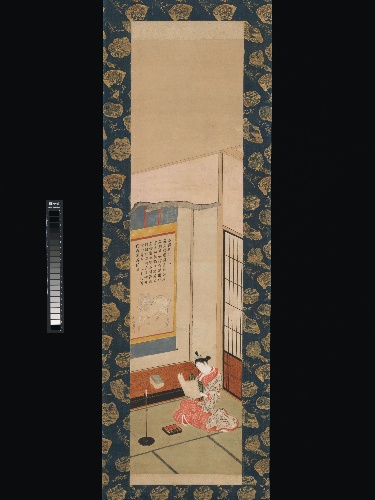
Title: 石川豊信筆  文を読む遊女図|Courtesan Reading a Letter
Artist: Ishikawa Toyonobu
Artist bio: Japanese, 1711–1785
Date: mid-18th century
Object type: Hanging scroll
Classification: Paintings
Medium: Hanging scroll; ink and color on paper
Culture: Japan
Period: Edo period (1615–1868)
Dimensions: Image: 32 7/8 × 8 9/16 in. (83.5 × 21.7 cm)
Overall with mounting: 67 1/2 × 12 11/16 in. (171.5 × 32.2 cm)
Overall with knobs: 67 1/2 × 14 5/16 in. (171.5 × 36.4 cm)
Department: Asian Art
Credit line: Mary Griggs Burke Collection, Gift of the Mary and Jackson Burke Foundation, 2015
Accession year: 2015
Repository: Metropolitan Museum of Art, New York, NY
Tags: Women|Reading